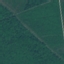
Land use / land cover class: Forest